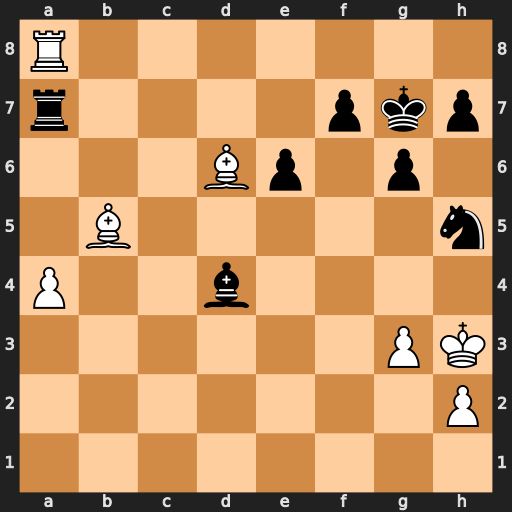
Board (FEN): R7/r4pkp/3Bp1p1/1B5n/P2b4/6PK/7P/8
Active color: w
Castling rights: -
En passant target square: -
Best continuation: Rxa7 Bxa7 g4